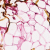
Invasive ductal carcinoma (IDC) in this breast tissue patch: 0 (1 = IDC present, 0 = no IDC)